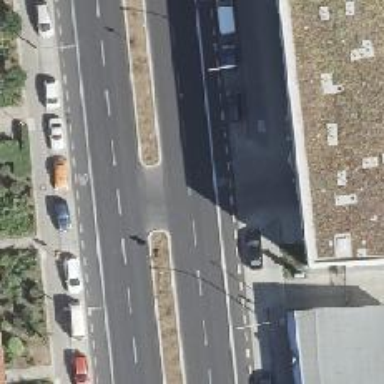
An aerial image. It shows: Asphalt road designated for service vehicles.